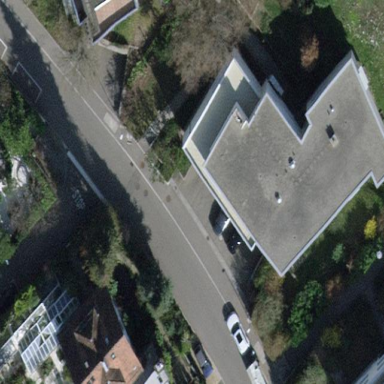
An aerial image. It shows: The building has flat roof that is oriented across.